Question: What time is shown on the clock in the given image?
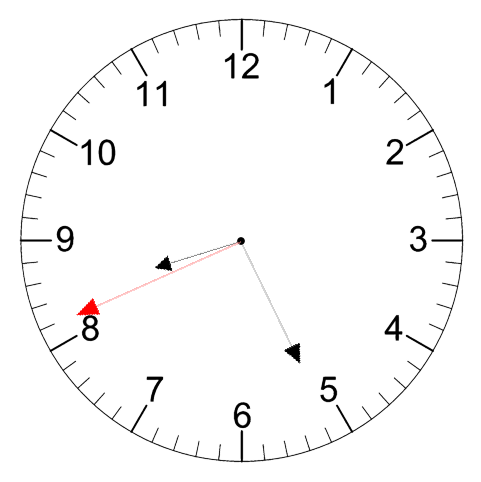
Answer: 08:25:41